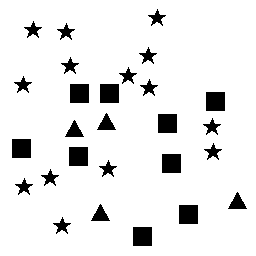
Squares: 9
Triangles: 4
Stars: 14
Total shapes: 27